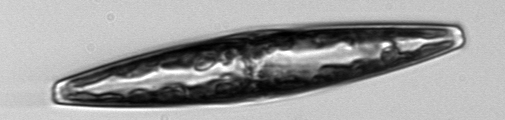
Label: Pleurosigma